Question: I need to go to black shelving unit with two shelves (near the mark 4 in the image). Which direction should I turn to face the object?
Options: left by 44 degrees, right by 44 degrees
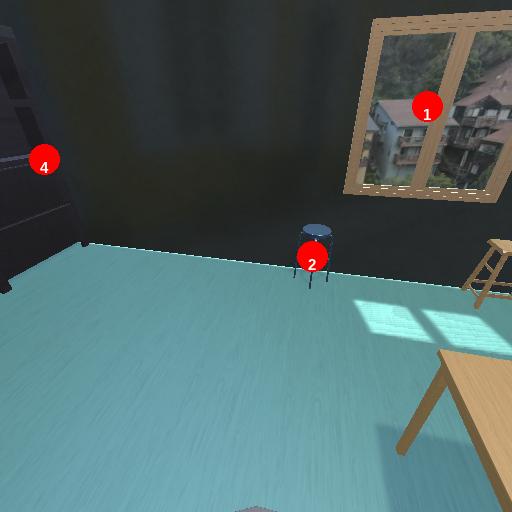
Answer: left by 44 degrees